Field crop: tomato
Growth stage: 2
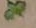
Species: solanum